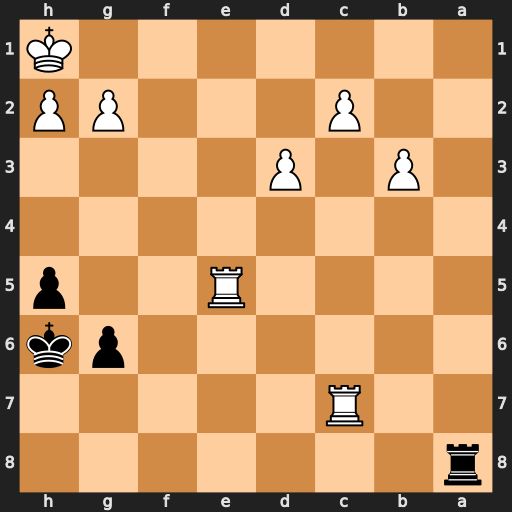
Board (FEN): r7/2R5/6pk/4R2p/8/1P1P4/2P3PP/7K
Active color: b
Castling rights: -
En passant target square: -
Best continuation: Ra1+ Re1 Rxe1#